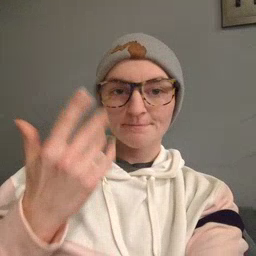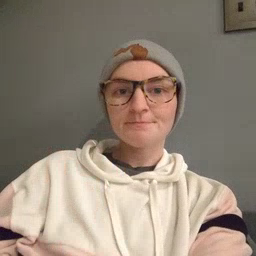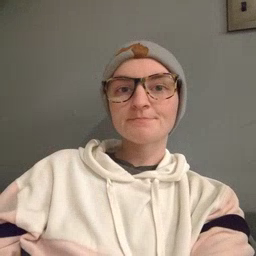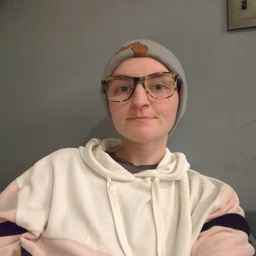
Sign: mitten